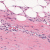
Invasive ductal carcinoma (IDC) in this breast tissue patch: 0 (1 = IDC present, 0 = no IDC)